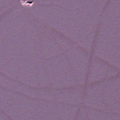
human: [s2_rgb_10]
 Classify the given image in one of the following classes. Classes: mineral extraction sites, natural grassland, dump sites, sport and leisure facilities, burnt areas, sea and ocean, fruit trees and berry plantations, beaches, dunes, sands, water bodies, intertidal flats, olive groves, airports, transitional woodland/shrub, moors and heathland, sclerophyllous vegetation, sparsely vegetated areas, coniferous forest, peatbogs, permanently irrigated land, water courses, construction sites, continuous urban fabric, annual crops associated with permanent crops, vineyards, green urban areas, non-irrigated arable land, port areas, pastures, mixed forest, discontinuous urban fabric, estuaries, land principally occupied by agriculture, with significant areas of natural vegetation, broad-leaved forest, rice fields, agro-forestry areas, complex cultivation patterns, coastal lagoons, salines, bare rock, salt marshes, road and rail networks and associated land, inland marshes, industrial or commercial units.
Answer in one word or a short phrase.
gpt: sea and ocean